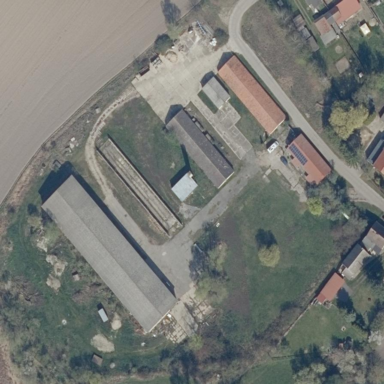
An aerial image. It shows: Farmyard area.